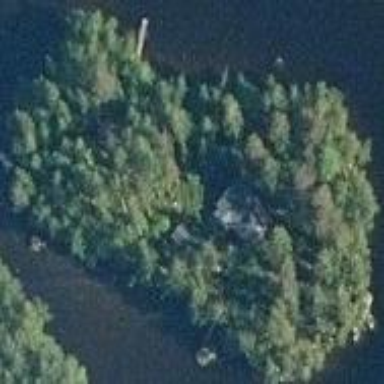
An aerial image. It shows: Island covered with woodland.